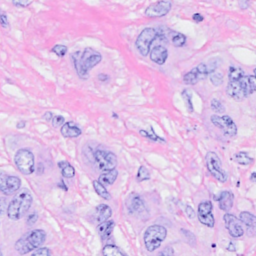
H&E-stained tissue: Breast